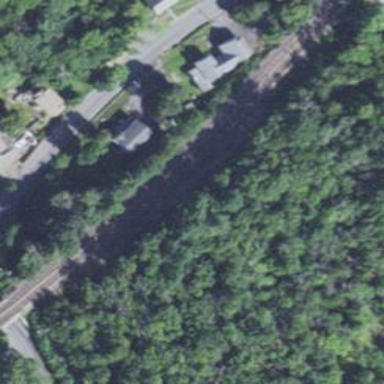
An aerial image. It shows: Railway track.